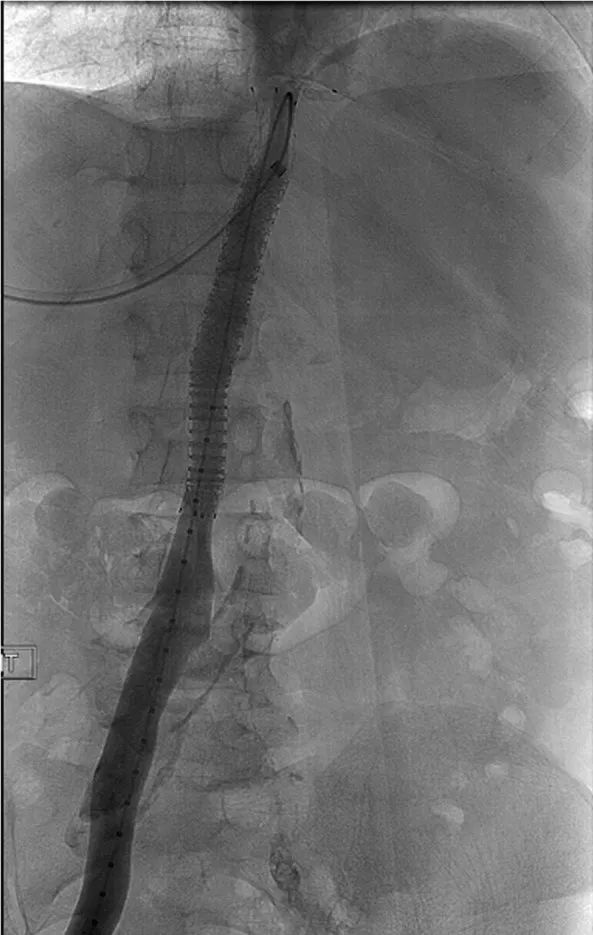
One month follow up venogram showing widely patent IVC stents. Please note the sheath in the hepatic vein prior to deploying a vascular plug.
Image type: radiology (x_ray)